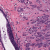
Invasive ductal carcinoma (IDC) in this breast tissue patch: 1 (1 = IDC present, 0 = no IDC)